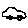
Label: car